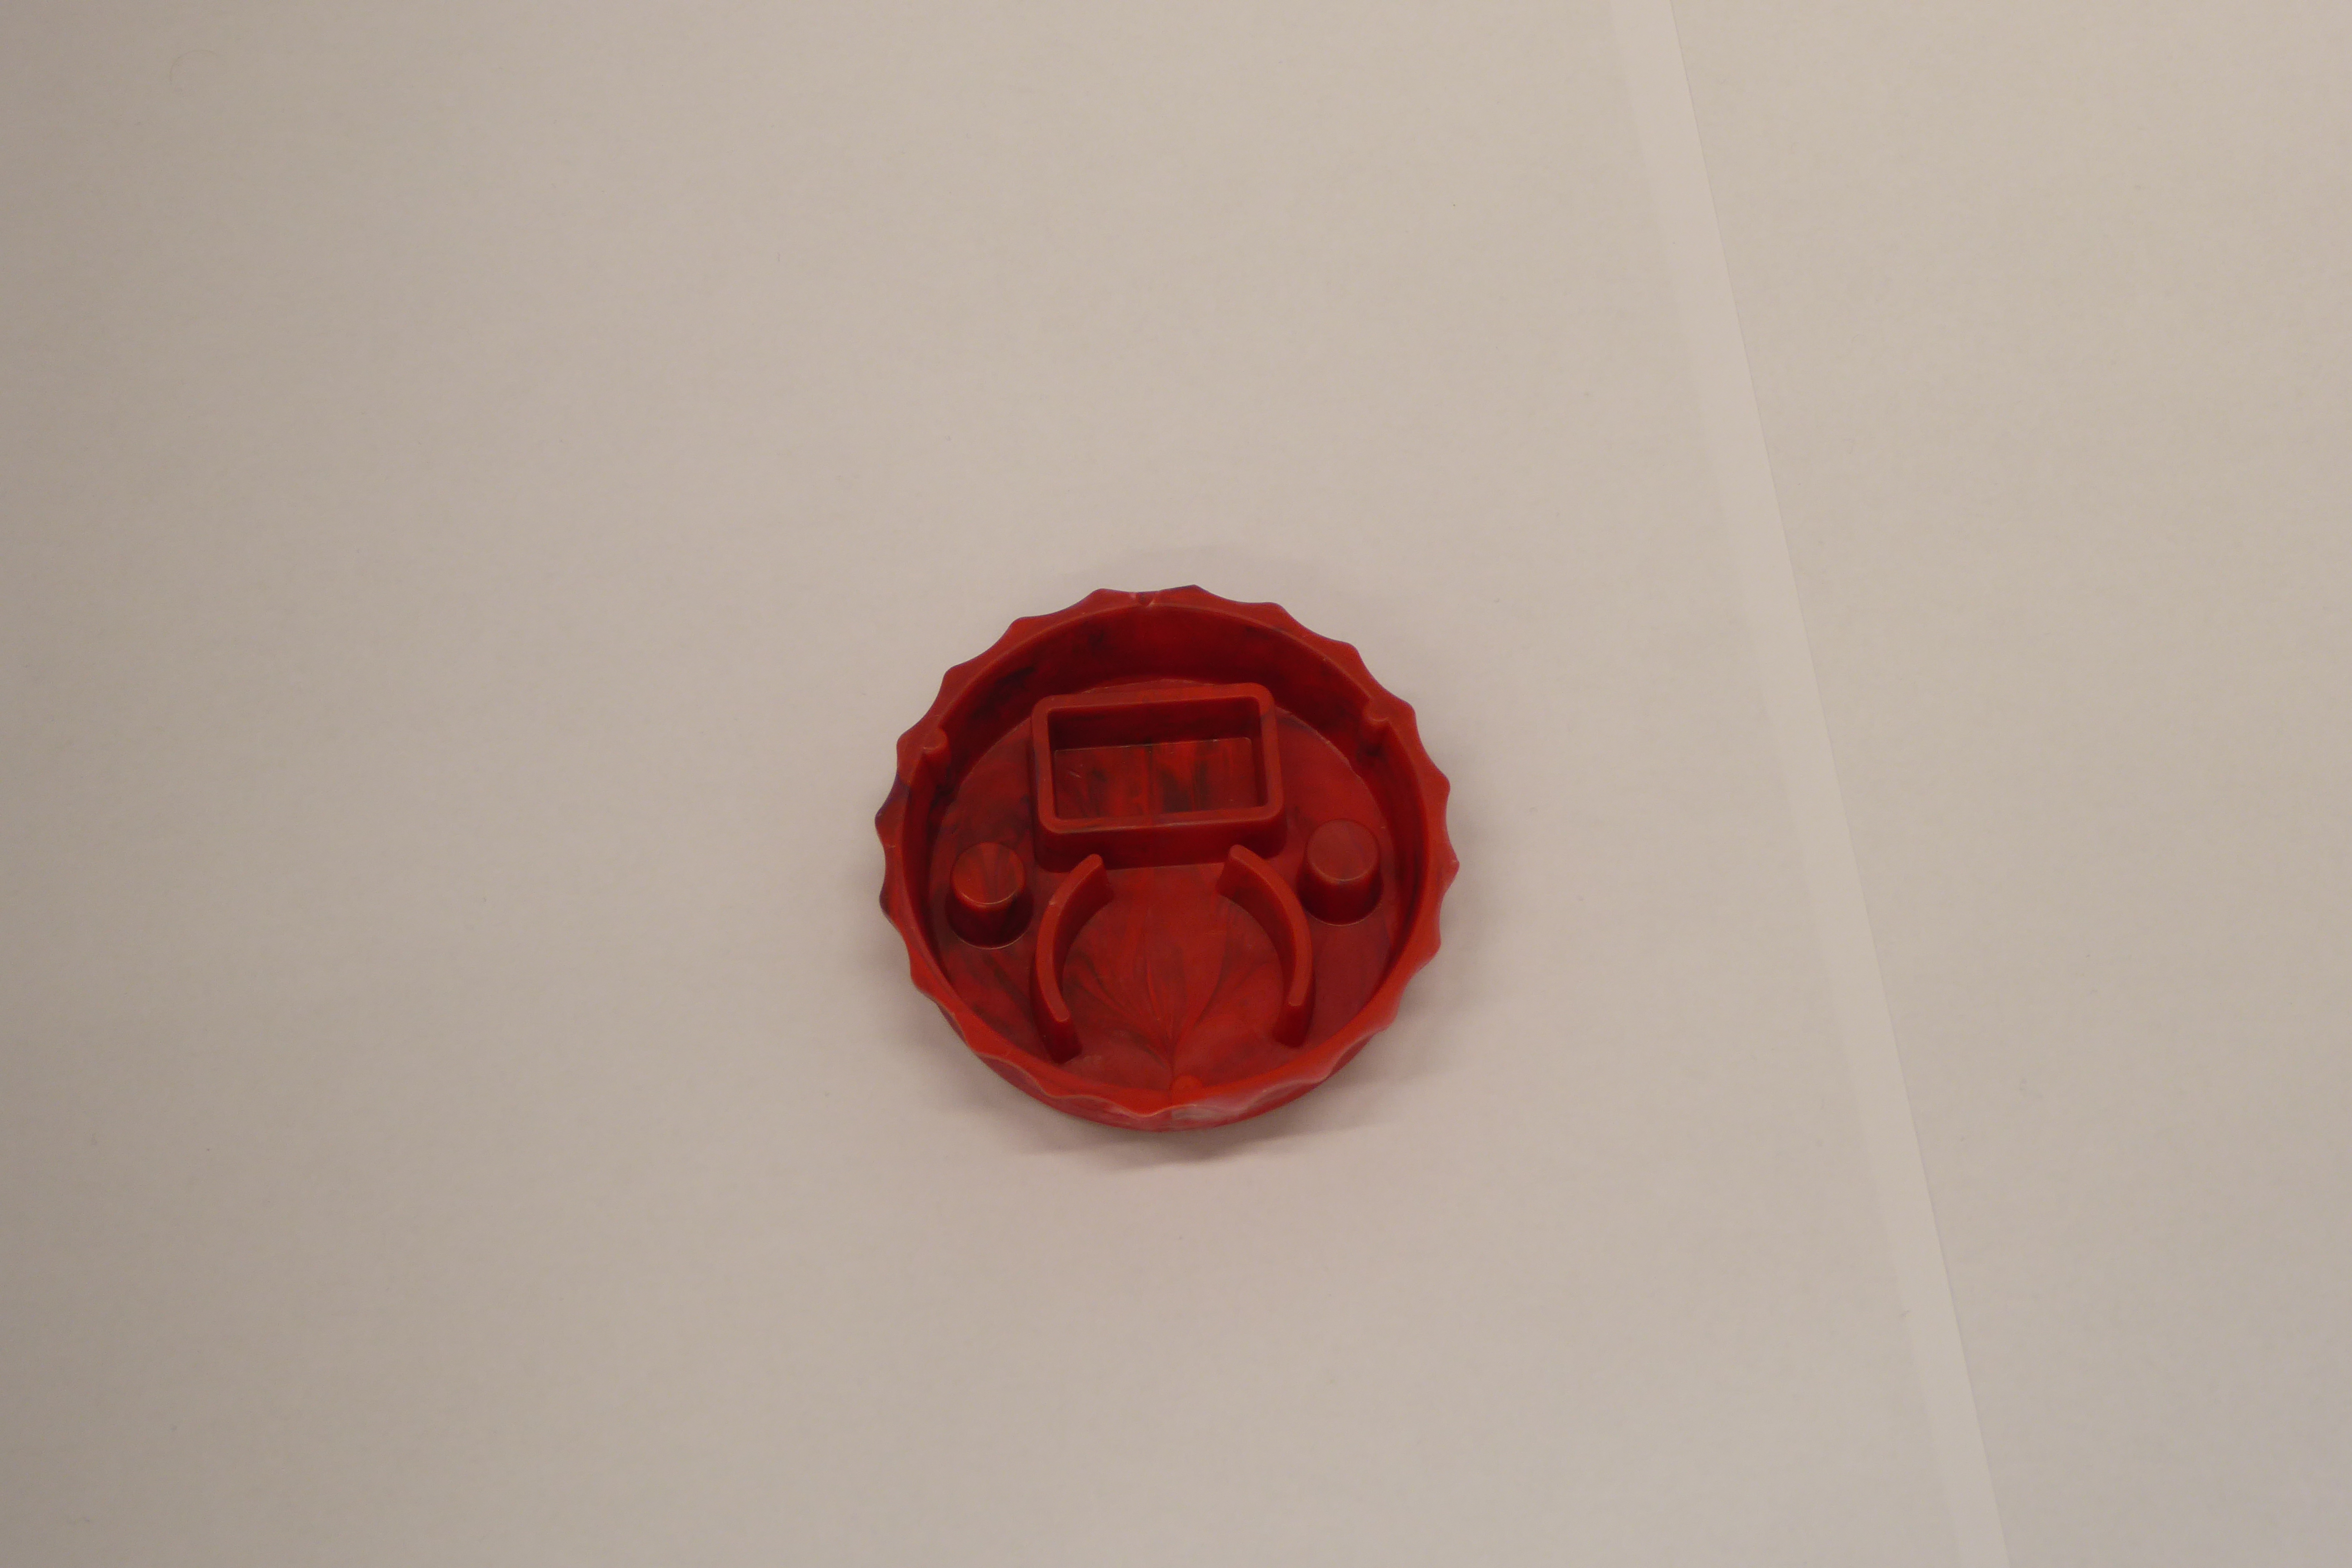
Label: Bottle Opener - Cover